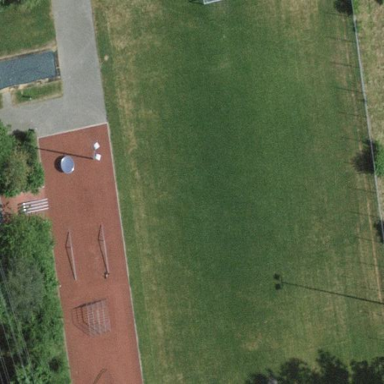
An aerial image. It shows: Soccer pitch for leisure land activities.